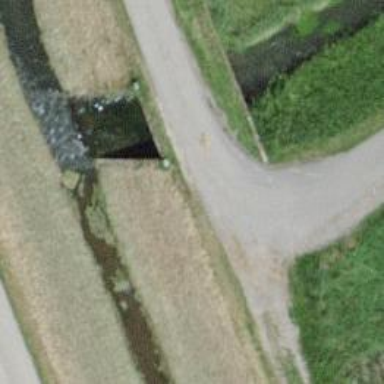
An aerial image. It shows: Culvert tunnel underneath ditch.